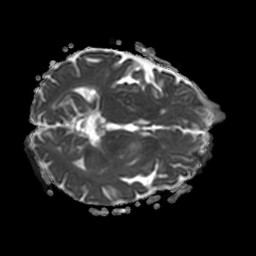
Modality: ADC
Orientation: axial
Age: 70
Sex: male
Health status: ill
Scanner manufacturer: philips
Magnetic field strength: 3 T
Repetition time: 3.8 s
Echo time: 0.09 s